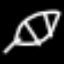
Label: leaf